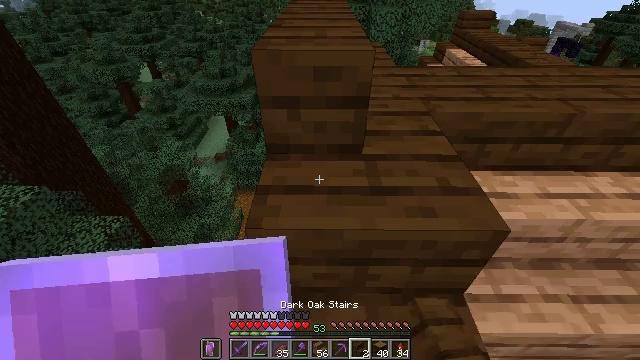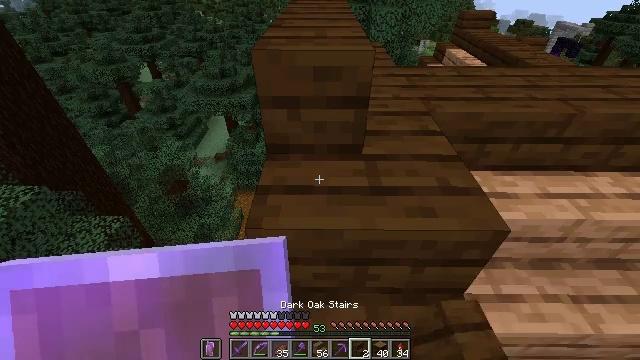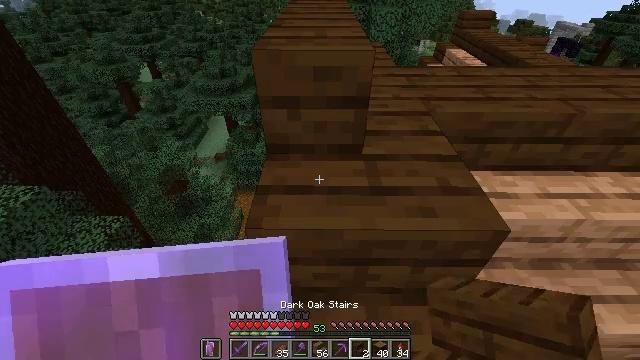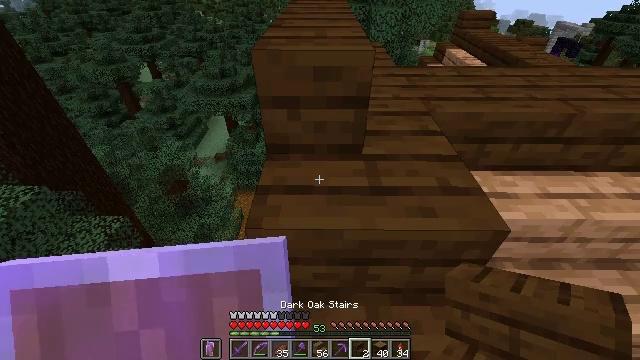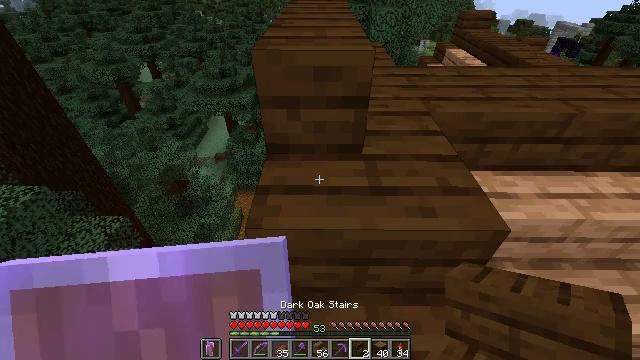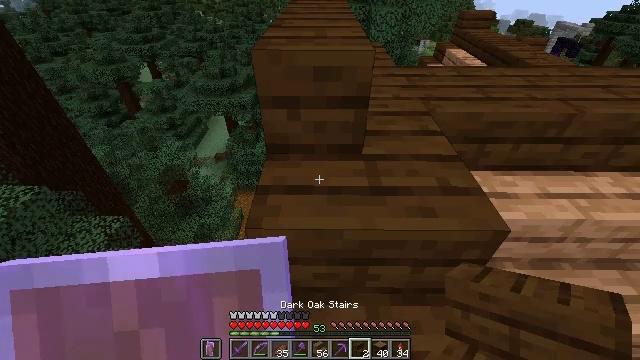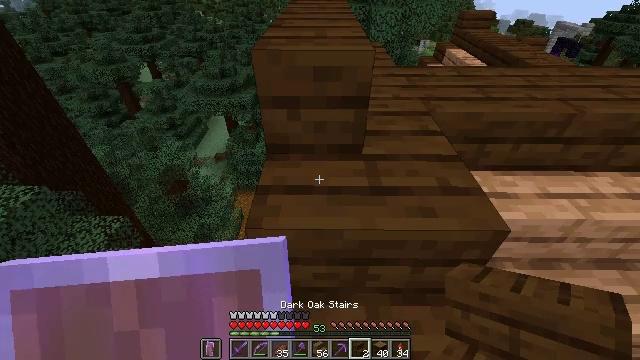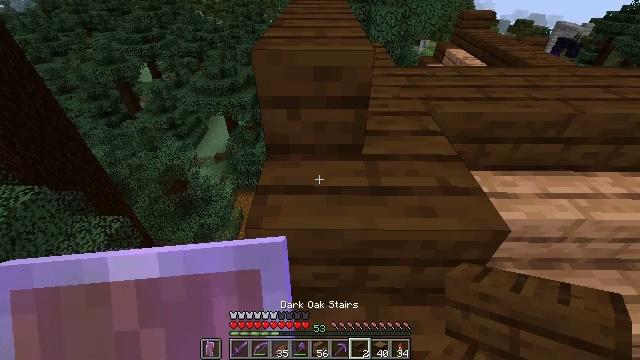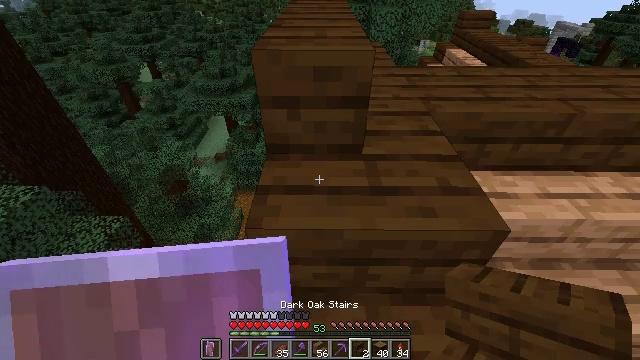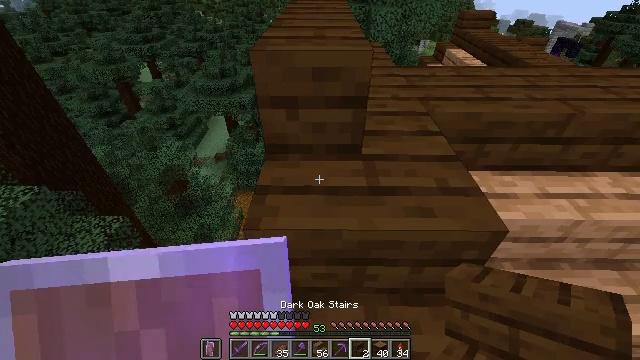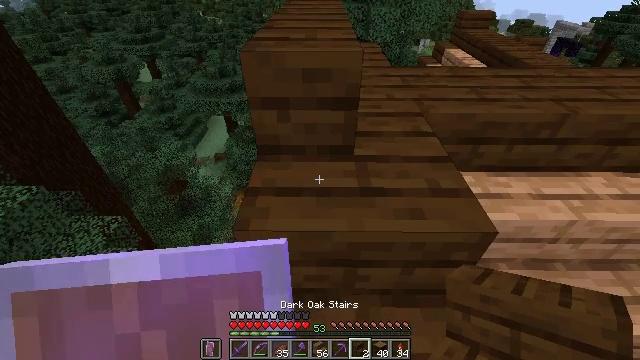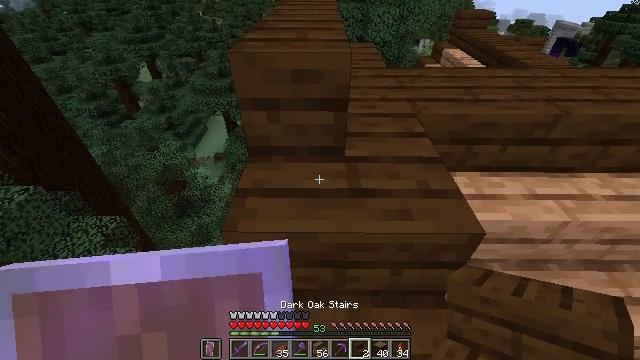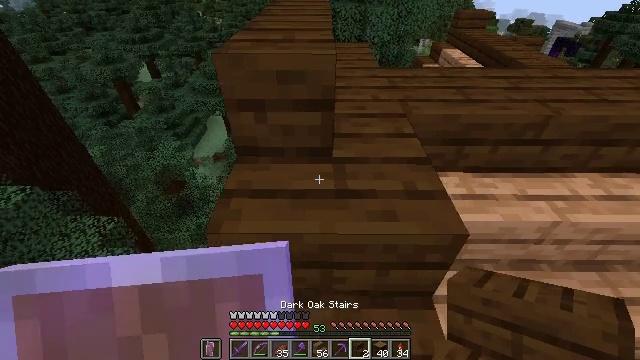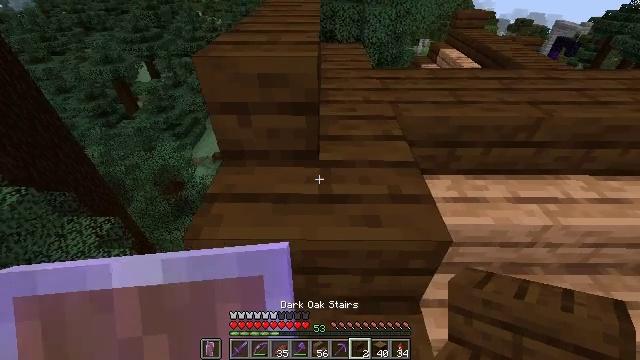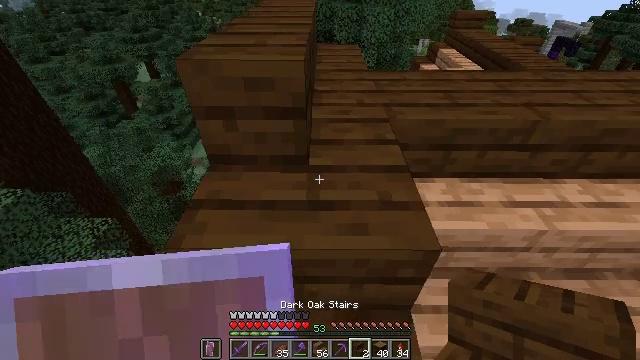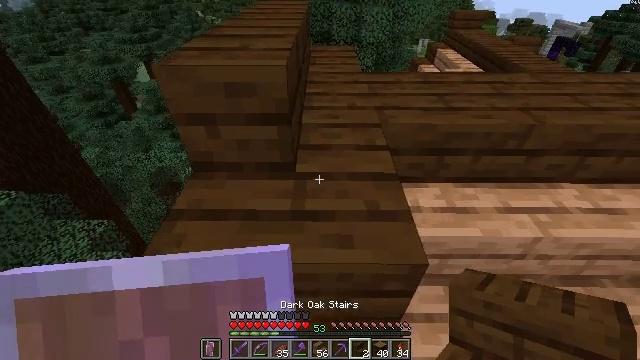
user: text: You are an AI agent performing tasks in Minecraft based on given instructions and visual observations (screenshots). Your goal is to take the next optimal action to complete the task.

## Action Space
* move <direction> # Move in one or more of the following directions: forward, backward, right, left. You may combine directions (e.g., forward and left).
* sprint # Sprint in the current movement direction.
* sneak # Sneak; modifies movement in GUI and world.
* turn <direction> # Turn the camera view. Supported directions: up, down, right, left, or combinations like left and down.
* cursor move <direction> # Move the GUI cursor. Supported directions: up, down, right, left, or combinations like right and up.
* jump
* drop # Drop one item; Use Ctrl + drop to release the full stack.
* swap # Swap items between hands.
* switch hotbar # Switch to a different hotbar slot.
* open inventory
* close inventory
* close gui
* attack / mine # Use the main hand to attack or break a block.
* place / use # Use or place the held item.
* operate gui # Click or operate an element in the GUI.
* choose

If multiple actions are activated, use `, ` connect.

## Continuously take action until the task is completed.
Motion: motion action
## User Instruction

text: Destroy the dark oak slab to recycle it.
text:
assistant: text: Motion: sneak
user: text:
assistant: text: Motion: sneak
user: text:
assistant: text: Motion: sneak
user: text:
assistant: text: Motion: sneak
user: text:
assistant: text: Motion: sneak
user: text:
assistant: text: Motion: sneak
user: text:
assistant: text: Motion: sneak
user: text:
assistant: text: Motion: sneak
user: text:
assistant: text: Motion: move right, sneak
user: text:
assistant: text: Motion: move right, sneak
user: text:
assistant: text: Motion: move right, sneak
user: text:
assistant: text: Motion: move right, sneak
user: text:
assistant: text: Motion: move forward and move right, sneak
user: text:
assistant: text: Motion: move forward and move right, sneak
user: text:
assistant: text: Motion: move forward and move right, sneak
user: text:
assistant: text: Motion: move forward and move right
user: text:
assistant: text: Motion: move forward and move right
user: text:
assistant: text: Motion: move forward
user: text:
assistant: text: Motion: move forward
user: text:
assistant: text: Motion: move forward
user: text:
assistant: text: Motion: move forward
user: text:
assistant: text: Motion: move forward
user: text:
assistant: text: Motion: move forward
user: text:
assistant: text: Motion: move forward
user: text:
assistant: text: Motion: move forward, turn left and down
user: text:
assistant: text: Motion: no_op
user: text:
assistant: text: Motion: no_op
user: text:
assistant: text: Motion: no_op
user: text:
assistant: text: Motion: no_op
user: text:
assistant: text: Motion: turn left and down